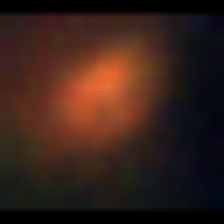
Taxon: NanoPlankton
Group: Other